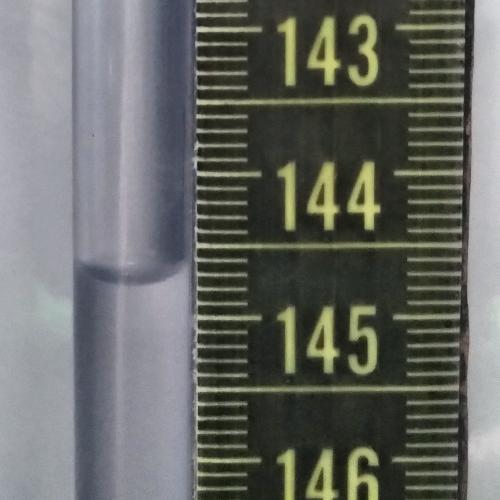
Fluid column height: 144.7 cm